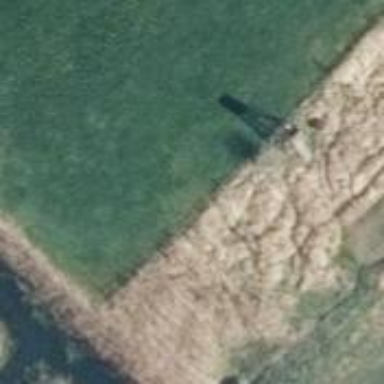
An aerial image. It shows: Hunting stand.